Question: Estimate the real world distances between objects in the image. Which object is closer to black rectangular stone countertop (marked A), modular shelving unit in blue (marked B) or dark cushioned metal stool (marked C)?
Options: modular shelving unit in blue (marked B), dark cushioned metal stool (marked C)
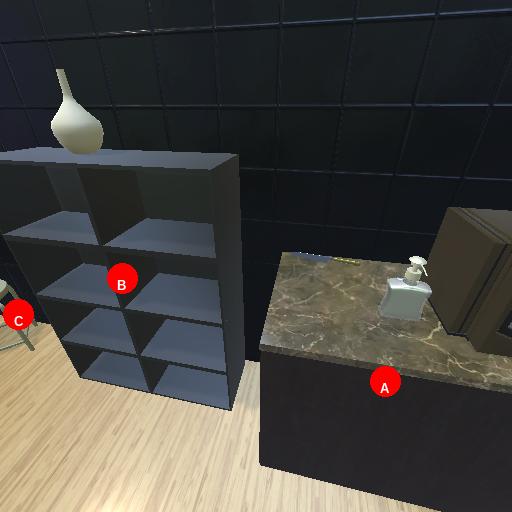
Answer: modular shelving unit in blue (marked B)